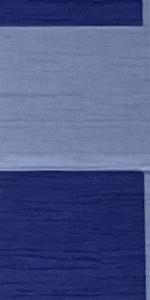
Label: Empty